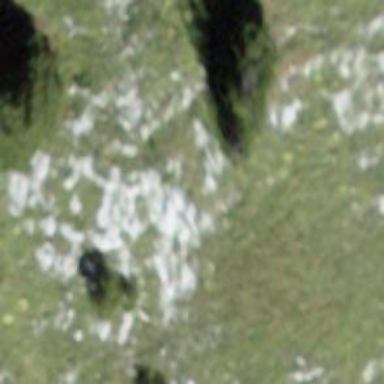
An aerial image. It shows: Natural cliff.